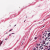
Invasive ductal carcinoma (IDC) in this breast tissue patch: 0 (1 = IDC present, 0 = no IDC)